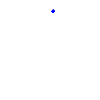
Particle: kaon